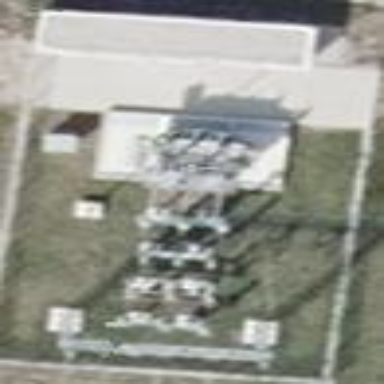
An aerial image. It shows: Power substation surrounded by fence.